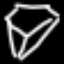
Label: diamond